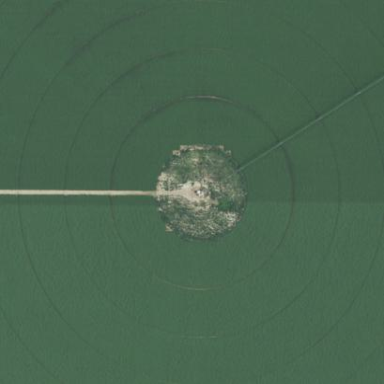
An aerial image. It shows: Farmland with pivot irrigation system.